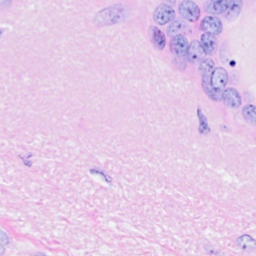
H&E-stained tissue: Breast